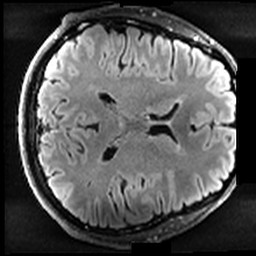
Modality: T2w
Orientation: axial
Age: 42
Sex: male
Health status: healthy
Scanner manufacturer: ge
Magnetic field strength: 3 T
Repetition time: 12 s
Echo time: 0.09318 s